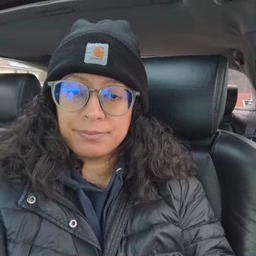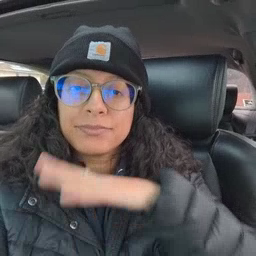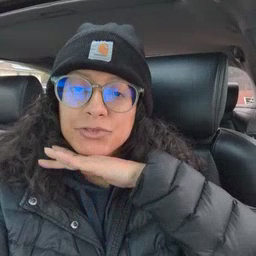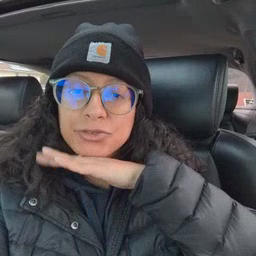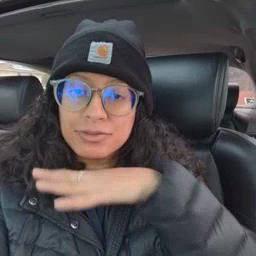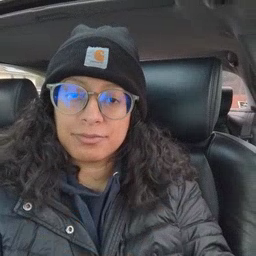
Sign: dirty